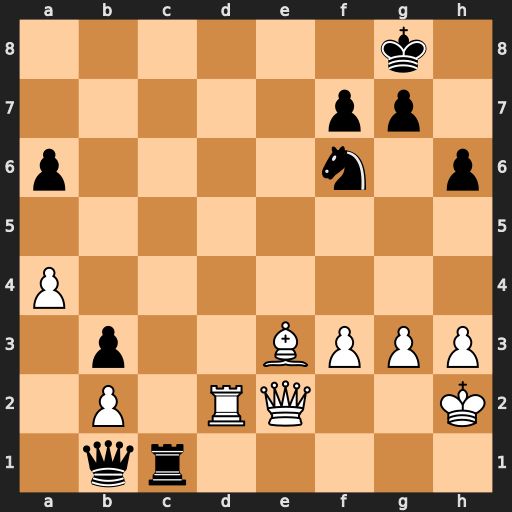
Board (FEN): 6k1/5pp1/p4n1p/8/P7/1p2BPPP/1P1RQ2K/1qr5
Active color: w
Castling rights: -
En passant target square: -
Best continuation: Rd8+ Kh7 Bxc1